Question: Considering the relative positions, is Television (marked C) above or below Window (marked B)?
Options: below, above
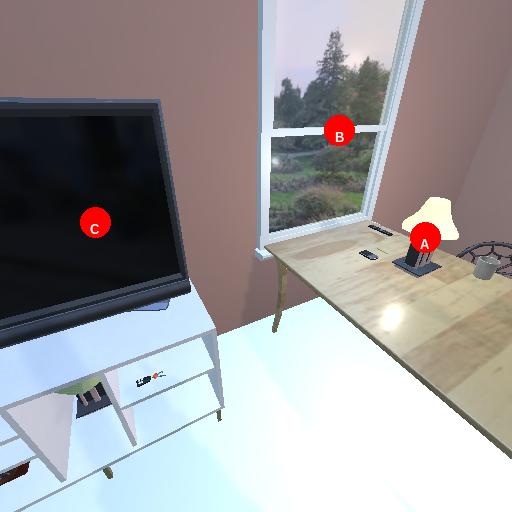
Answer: below